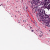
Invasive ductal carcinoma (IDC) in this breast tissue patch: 0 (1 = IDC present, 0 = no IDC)